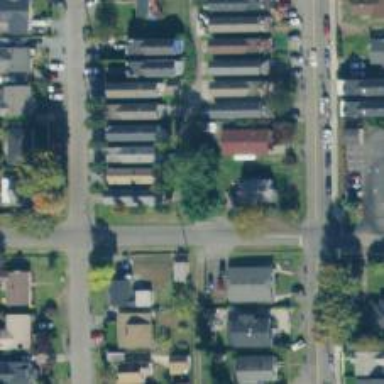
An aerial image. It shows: Alleyway designated as service road.